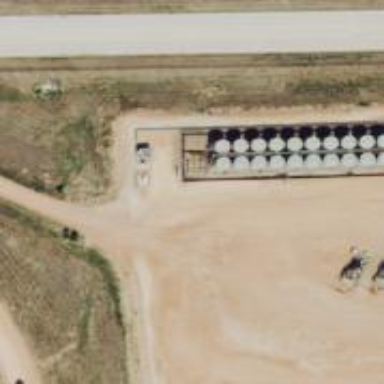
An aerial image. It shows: Storage tank that is man-made.